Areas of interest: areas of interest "Scenic Spot"
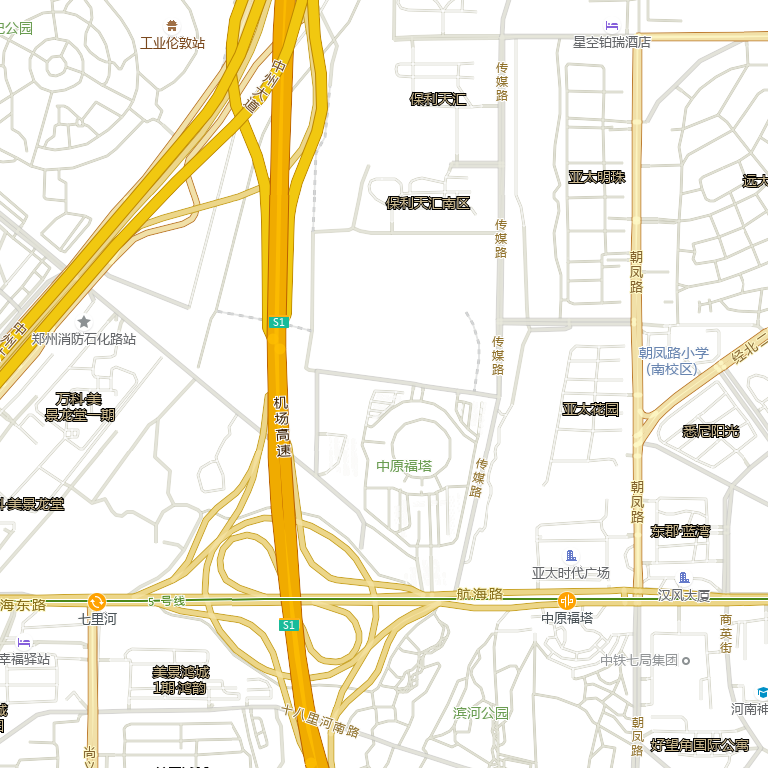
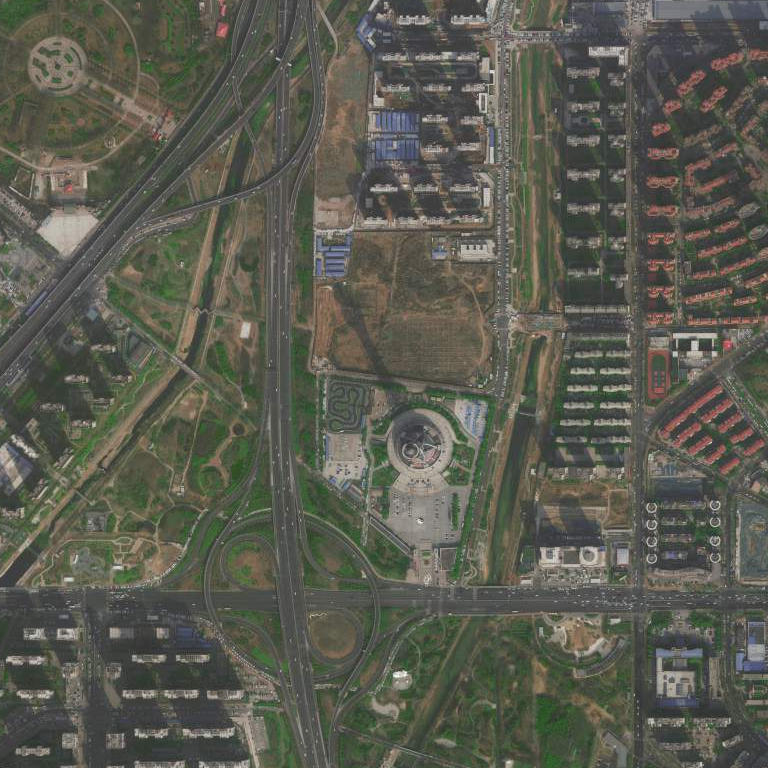